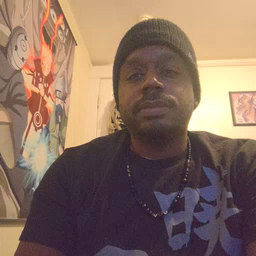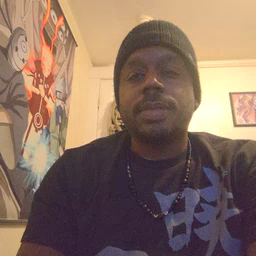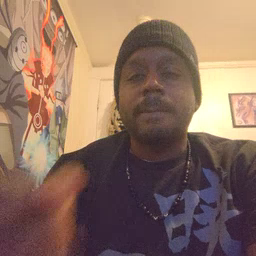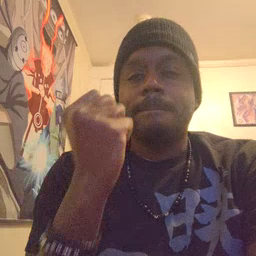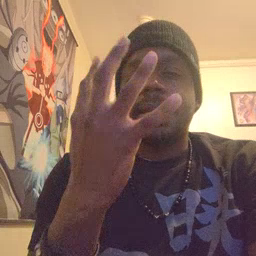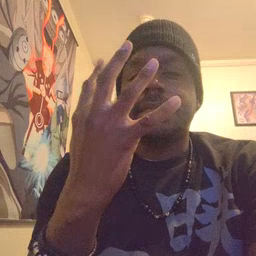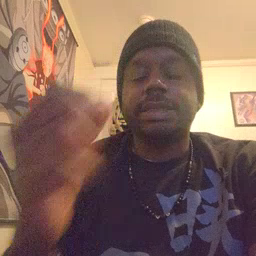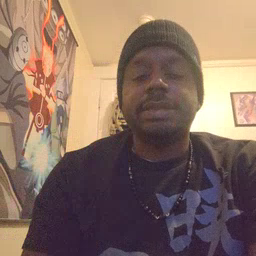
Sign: many